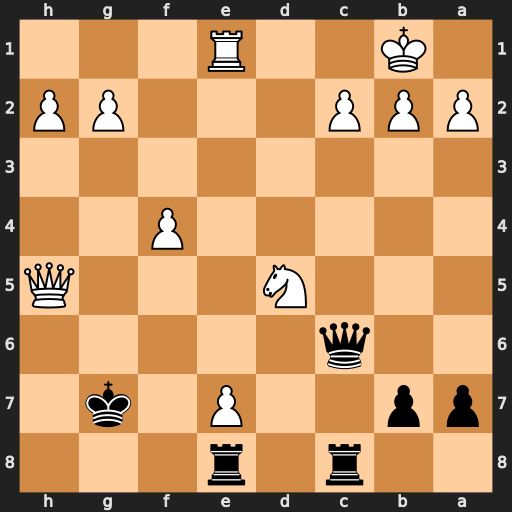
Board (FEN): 2r1r3/pp2P1k1/2q5/3N3Q/5P2/8/PPP3PP/1K2R3
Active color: b
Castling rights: -
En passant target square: -
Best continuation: Qxc2+ Ka1 Qc1+ Rxc1 Rxc1#